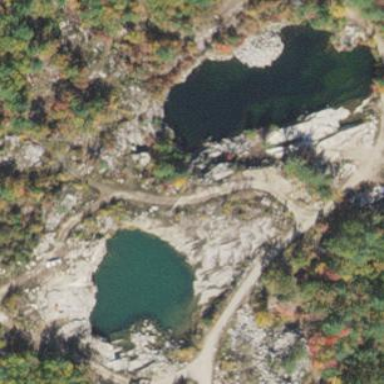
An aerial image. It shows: Quarry area.